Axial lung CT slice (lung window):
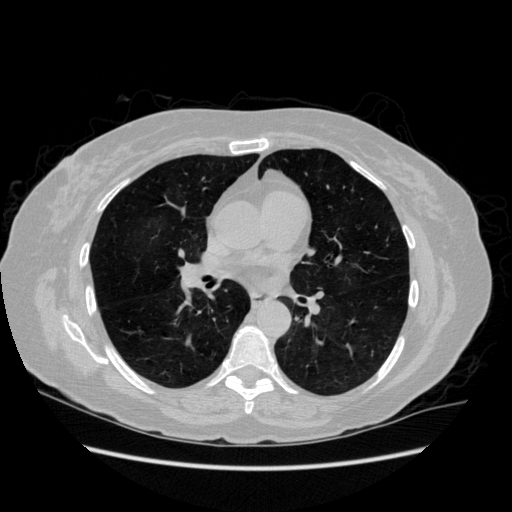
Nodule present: no